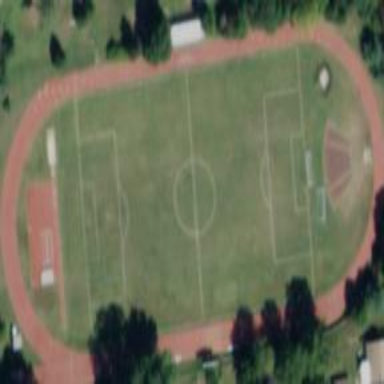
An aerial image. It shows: Soccer pitch for leisure land activities.